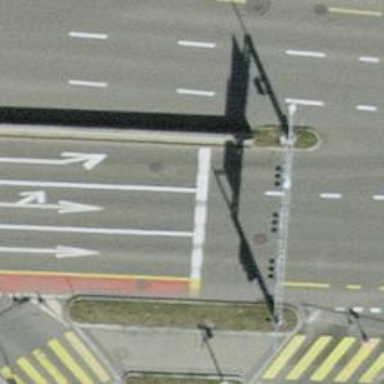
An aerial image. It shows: Road with traffic signals.